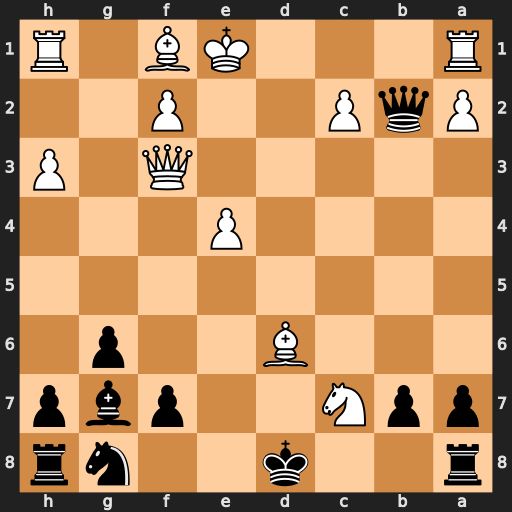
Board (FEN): r2k2nr/ppN2pbp/3B2p1/8/4P3/5Q1P/PqP2P2/R3KB1R
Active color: b
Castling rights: KQ
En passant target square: -
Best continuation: Bc3+ Qxc3 Qxc3+